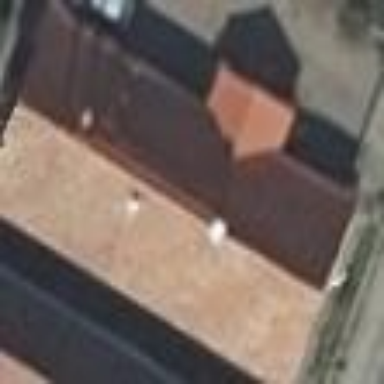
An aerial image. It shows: Gabled house with red roof. The roof is oriented along the house.